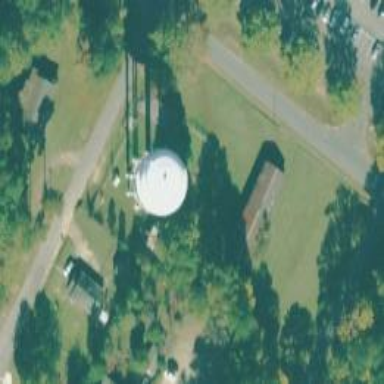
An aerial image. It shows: Water tower that is man-made.